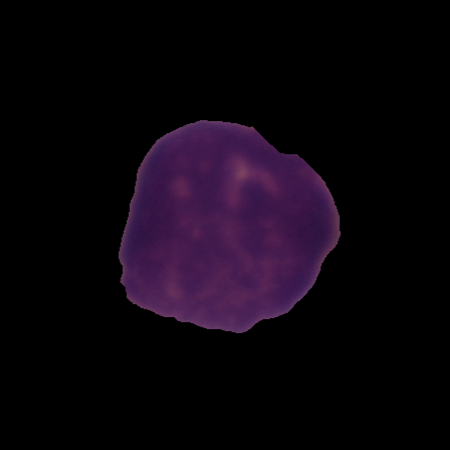
Label: healthy